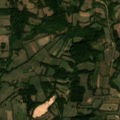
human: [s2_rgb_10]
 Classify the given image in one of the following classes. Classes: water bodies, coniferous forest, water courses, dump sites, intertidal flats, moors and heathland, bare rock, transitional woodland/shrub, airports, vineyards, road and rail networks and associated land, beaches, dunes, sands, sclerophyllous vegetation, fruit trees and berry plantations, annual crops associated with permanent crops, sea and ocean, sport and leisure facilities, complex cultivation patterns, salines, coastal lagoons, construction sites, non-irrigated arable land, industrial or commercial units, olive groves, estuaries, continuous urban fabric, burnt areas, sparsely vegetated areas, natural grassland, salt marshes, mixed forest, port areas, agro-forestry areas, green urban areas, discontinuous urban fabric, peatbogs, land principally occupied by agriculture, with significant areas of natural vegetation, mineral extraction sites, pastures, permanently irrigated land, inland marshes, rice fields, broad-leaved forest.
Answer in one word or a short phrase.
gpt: complex cultivation patterns, land principally occupied by agriculture, with significant areas of natural vegetation